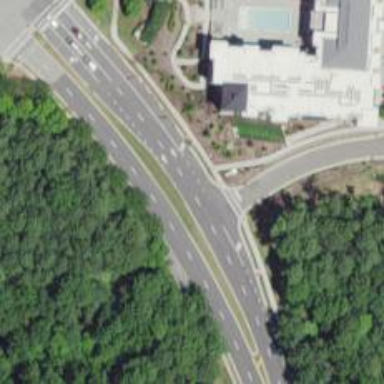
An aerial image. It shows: Secondary road with separate asphalt sidewalk.